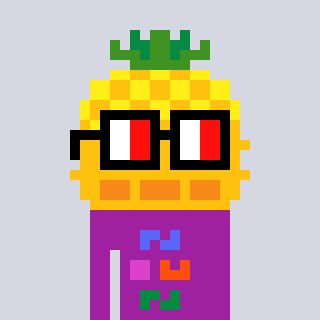
a pixel art character with square glasses with black frames and red eyes, a pineapple-shaped head and a magenta-colored body on a cool background